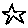
Label: star